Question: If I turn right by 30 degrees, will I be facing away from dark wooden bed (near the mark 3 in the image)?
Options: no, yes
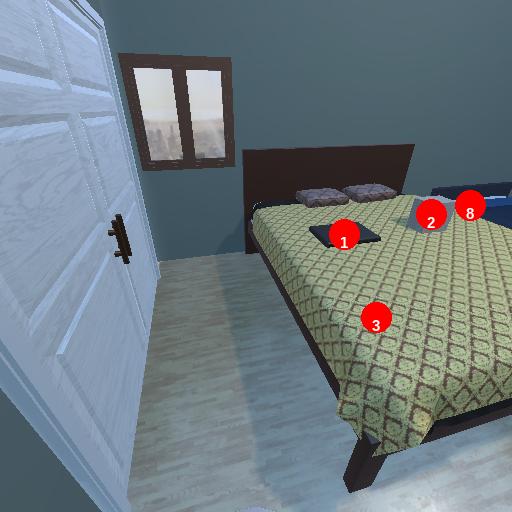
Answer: no